Aerial crown-view tile of a tropical tree (Barro Colorado Island, Panama), acquired 20250217:
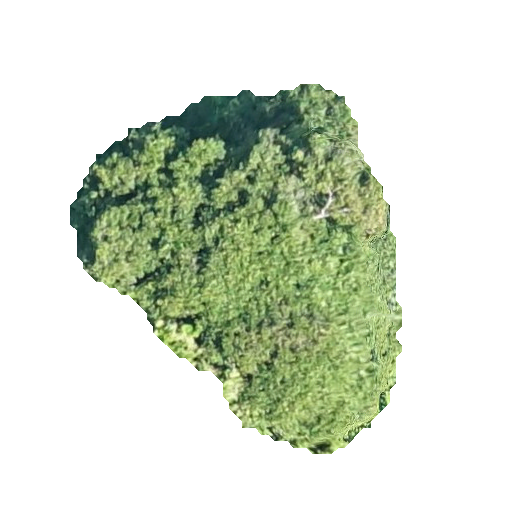
Species: Prioria copaifera
GBIF accepted scientific name: Prioria copaifera
Crown area: 121.974 m²